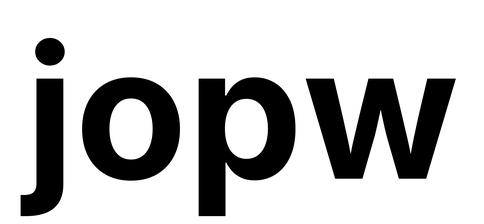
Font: Inter_Bold